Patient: sex M, age 57
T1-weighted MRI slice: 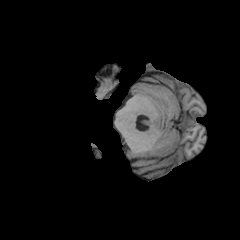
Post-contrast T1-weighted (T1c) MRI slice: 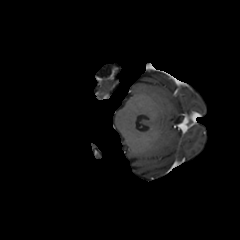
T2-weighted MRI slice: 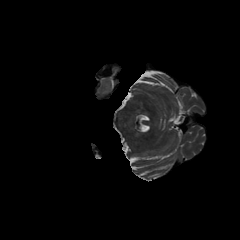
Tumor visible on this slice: no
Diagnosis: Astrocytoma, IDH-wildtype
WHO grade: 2